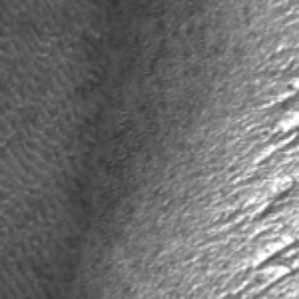
Label: frost